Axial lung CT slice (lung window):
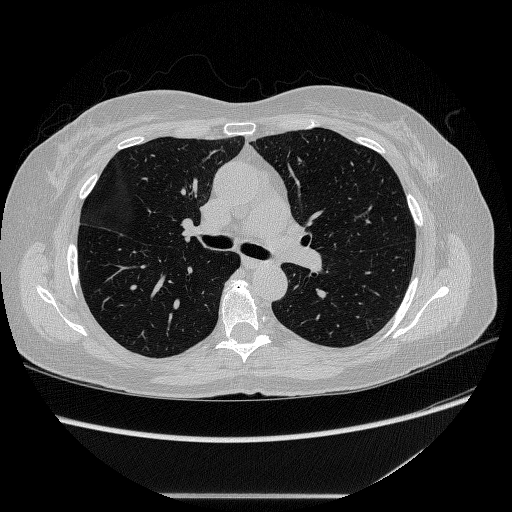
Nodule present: no